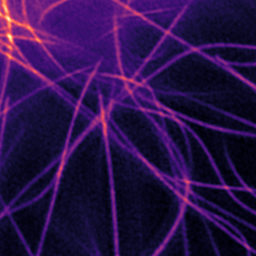
Label: Super-resolution Microtubules image